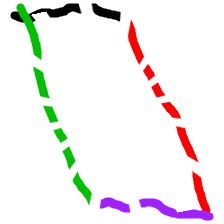
Shape: parallelogram